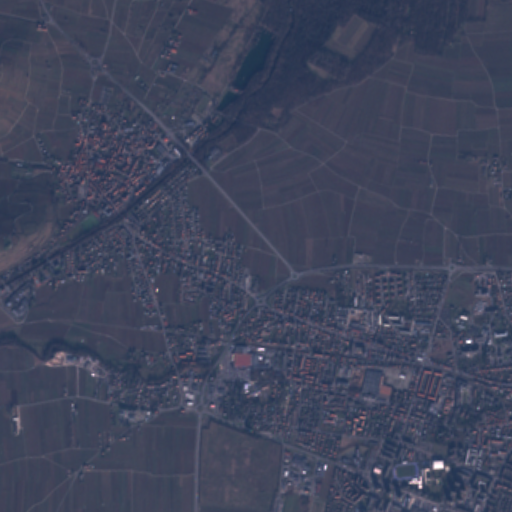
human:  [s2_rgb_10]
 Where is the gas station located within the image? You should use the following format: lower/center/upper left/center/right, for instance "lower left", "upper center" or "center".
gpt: The gas station is located in the lower center of the image.
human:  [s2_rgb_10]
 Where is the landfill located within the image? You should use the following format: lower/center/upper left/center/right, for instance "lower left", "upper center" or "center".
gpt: The landfill is located in the lower center of the image.
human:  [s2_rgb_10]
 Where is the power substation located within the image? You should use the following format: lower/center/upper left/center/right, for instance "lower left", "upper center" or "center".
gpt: The power substation is located in the lower left of the image.
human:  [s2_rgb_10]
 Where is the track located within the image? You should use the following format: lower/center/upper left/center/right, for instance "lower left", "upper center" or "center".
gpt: The track is located in the lower right of the image.
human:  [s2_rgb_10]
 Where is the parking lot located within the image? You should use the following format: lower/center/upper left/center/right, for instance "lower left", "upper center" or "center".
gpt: There is no parking lot in the image.